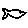
Label: fish